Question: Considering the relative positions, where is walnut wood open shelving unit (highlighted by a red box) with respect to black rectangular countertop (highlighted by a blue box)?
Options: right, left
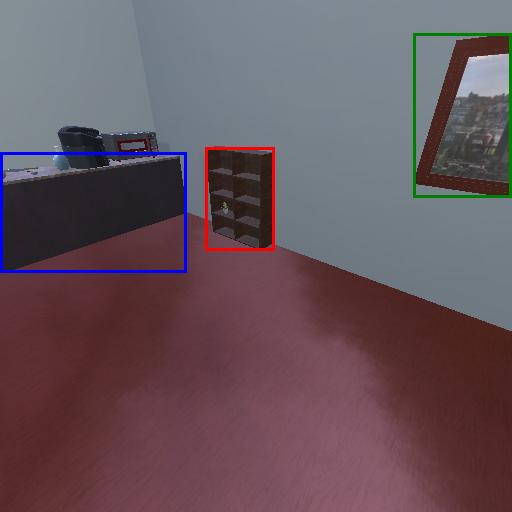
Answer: right